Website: apple
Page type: payment
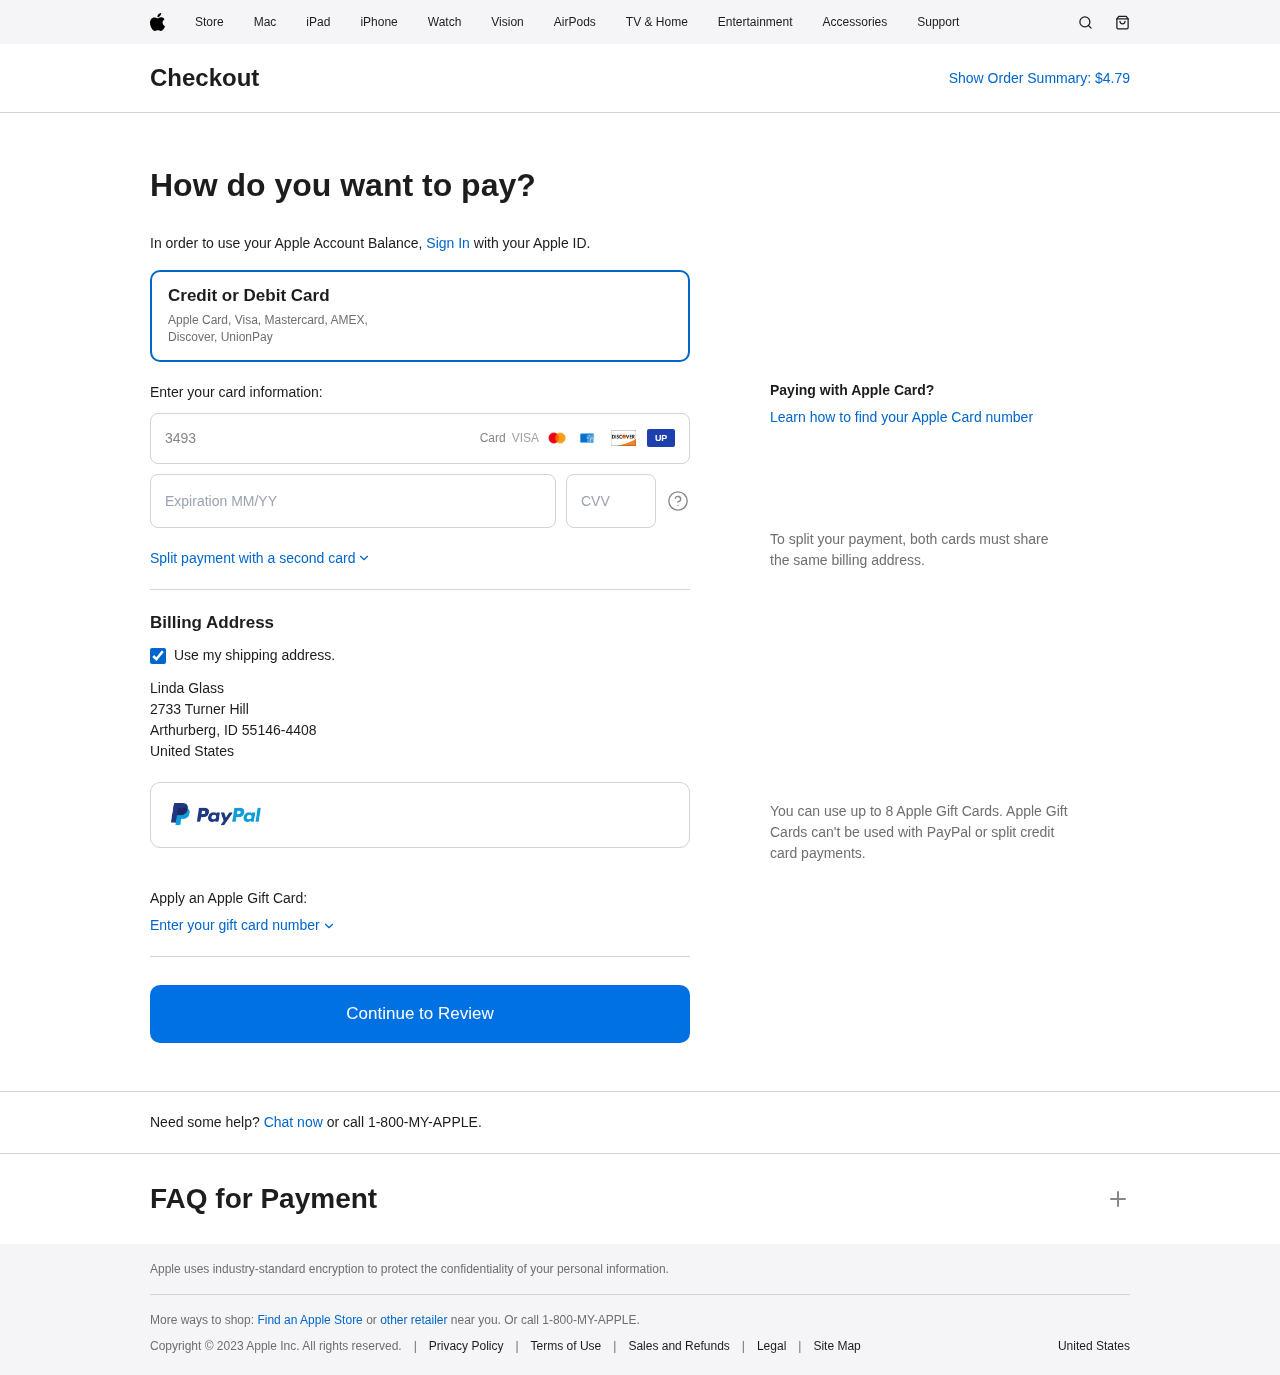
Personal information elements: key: PII_CARD_CVV
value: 2141
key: PII_CARD_EXPIRY
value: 03/28
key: PII_CARD_NUMBER
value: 3493 5545 8115 449
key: PII_COUNTRY
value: United States
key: PII_FULLNAME
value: Linda Glass
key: PII_STREET
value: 2733 Turner Hill
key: PII_CITY_STATE_ZIP
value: Arthurberg, ID 55146-4408
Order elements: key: ORDER_TOTAL
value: $4.79